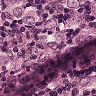
Metastatic tissue present: yes